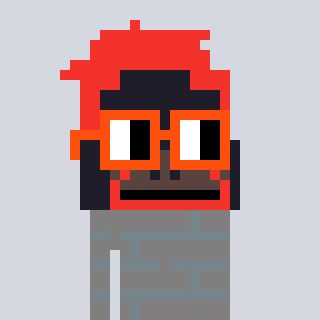
a pixel art character with square orange glasses, a orangutan-shaped head and a bluegrey-colored body on a cool background